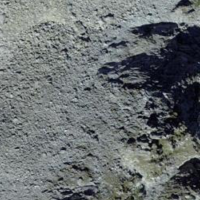
EUNIS habitat code: 31
Species observed at this site:
Saxifraga paniculata